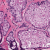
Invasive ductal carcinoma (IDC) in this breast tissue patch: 0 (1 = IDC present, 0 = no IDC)